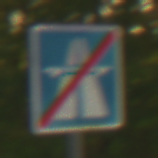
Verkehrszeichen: EndeAutbahn
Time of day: SunriseSunset
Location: Outdoor (RoadRail)
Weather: Clear
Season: NotSpecified
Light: Natural